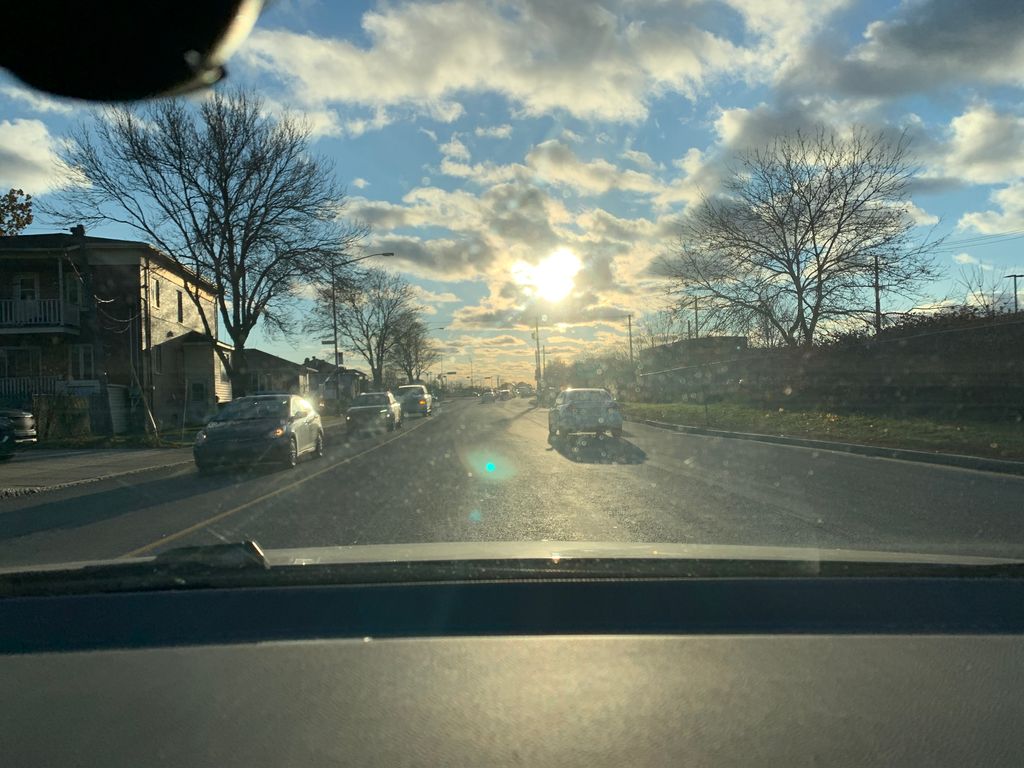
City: quebec_city